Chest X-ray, PA view. Patient: 69 years old, sex M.
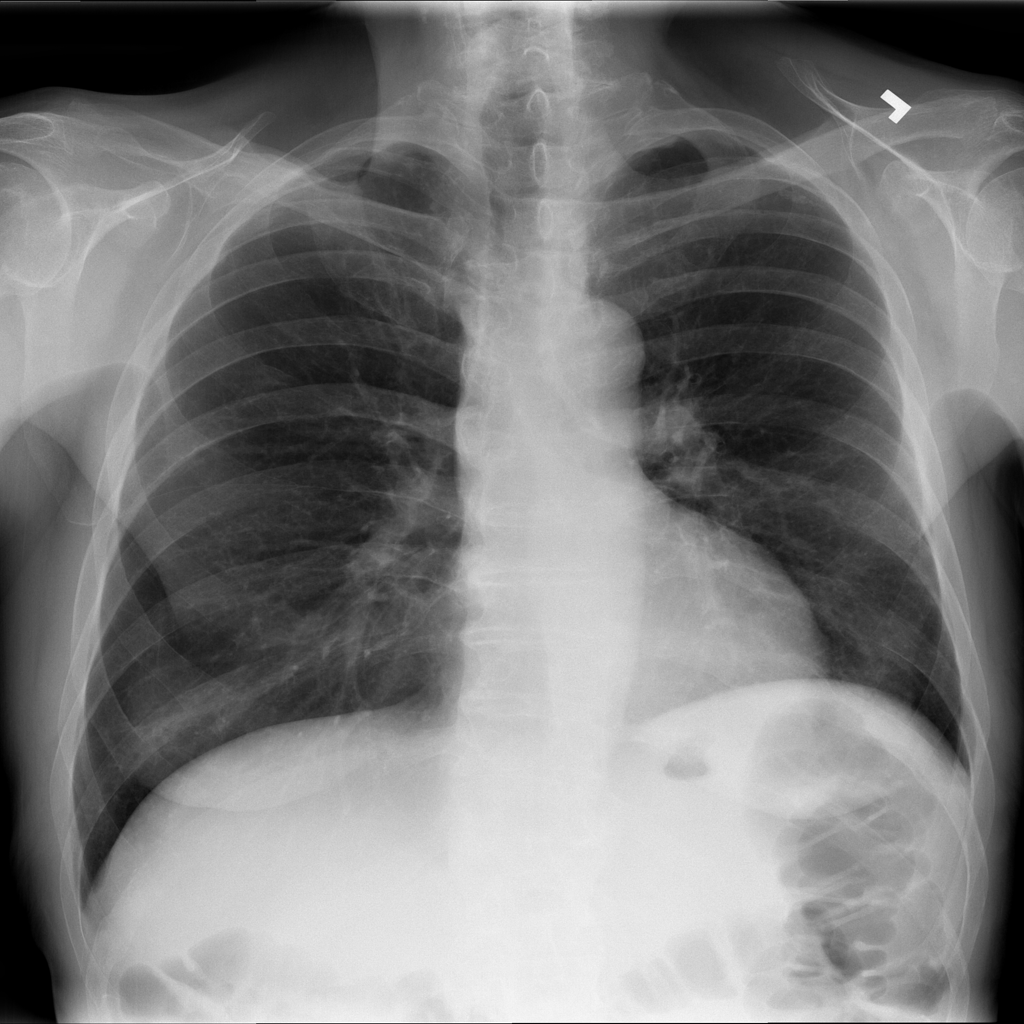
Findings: No Finding